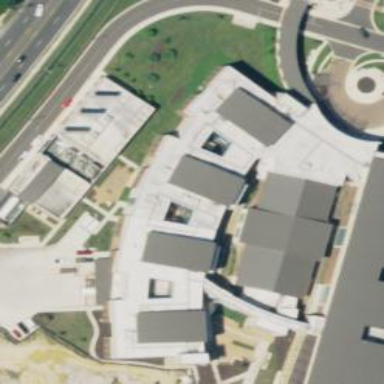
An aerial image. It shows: Hospital building serving as healthcare amenity.